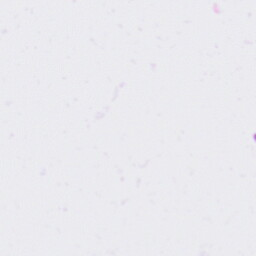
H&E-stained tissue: Ovarian